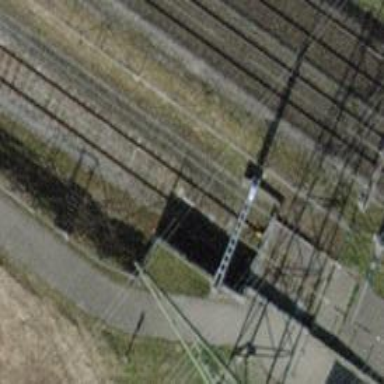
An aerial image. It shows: Single track railway spur with electrification through contact line.